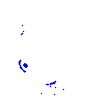
Particle: proton